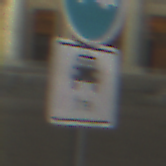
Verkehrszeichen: MehrfachbesetzePersonenkraftwagenFrei
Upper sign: Busssonderstreifen
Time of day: Night
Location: Outdoor (Urban)
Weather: PartlyCloudy
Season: NotSpecified
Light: Artificial